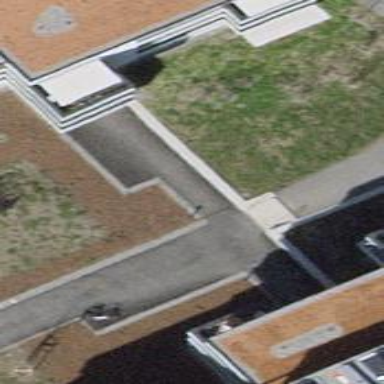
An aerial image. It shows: Concrete steps road made of concrete plates.